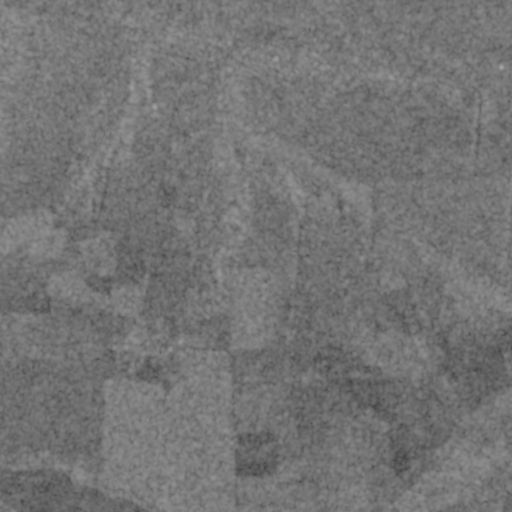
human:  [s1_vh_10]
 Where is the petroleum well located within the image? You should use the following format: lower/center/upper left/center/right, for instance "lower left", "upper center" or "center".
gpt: The petroleum well is located in the upper right of the image.
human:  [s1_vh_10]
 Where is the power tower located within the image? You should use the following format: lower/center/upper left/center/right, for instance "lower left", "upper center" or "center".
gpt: The power tower is located in the upper right of the image.
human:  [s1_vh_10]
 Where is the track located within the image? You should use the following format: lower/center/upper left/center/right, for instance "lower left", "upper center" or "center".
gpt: There is no track in the image.

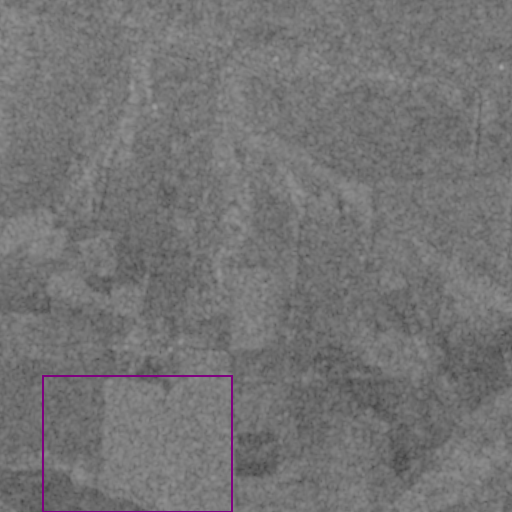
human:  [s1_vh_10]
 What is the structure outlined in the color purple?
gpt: The structure outlined in purple is a crop field.
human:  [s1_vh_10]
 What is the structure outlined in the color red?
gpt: There is no red outline.